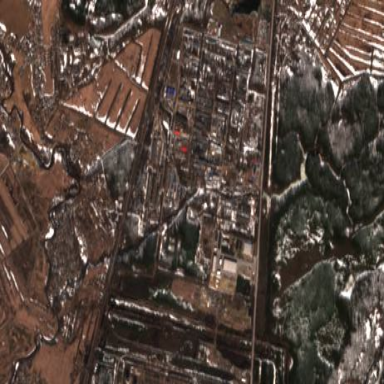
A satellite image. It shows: Industrial area enclosed by wall.